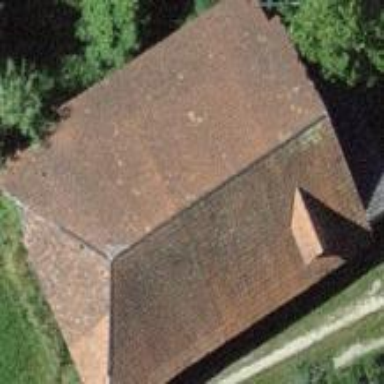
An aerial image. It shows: Rural barn.